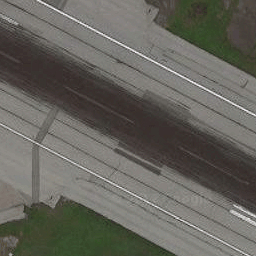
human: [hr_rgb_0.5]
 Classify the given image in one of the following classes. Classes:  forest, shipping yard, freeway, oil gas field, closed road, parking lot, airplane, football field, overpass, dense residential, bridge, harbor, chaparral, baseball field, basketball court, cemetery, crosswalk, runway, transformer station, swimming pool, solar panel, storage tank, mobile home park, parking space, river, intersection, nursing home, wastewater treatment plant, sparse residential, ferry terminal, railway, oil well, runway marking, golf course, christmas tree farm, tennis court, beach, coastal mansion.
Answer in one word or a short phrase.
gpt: runway